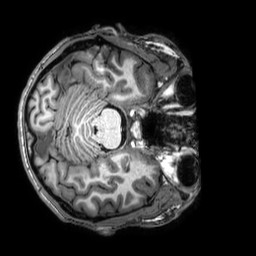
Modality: T1w
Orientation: axial
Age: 23
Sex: male
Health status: healthy
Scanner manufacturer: philips
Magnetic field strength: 3 T
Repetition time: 0.009 s
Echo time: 0.003996 s